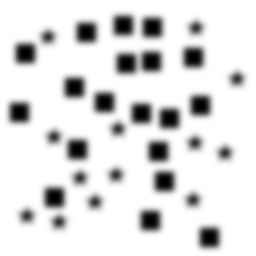
Squares: 19
Triangles: 0
Stars: 13
Total shapes: 32